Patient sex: M
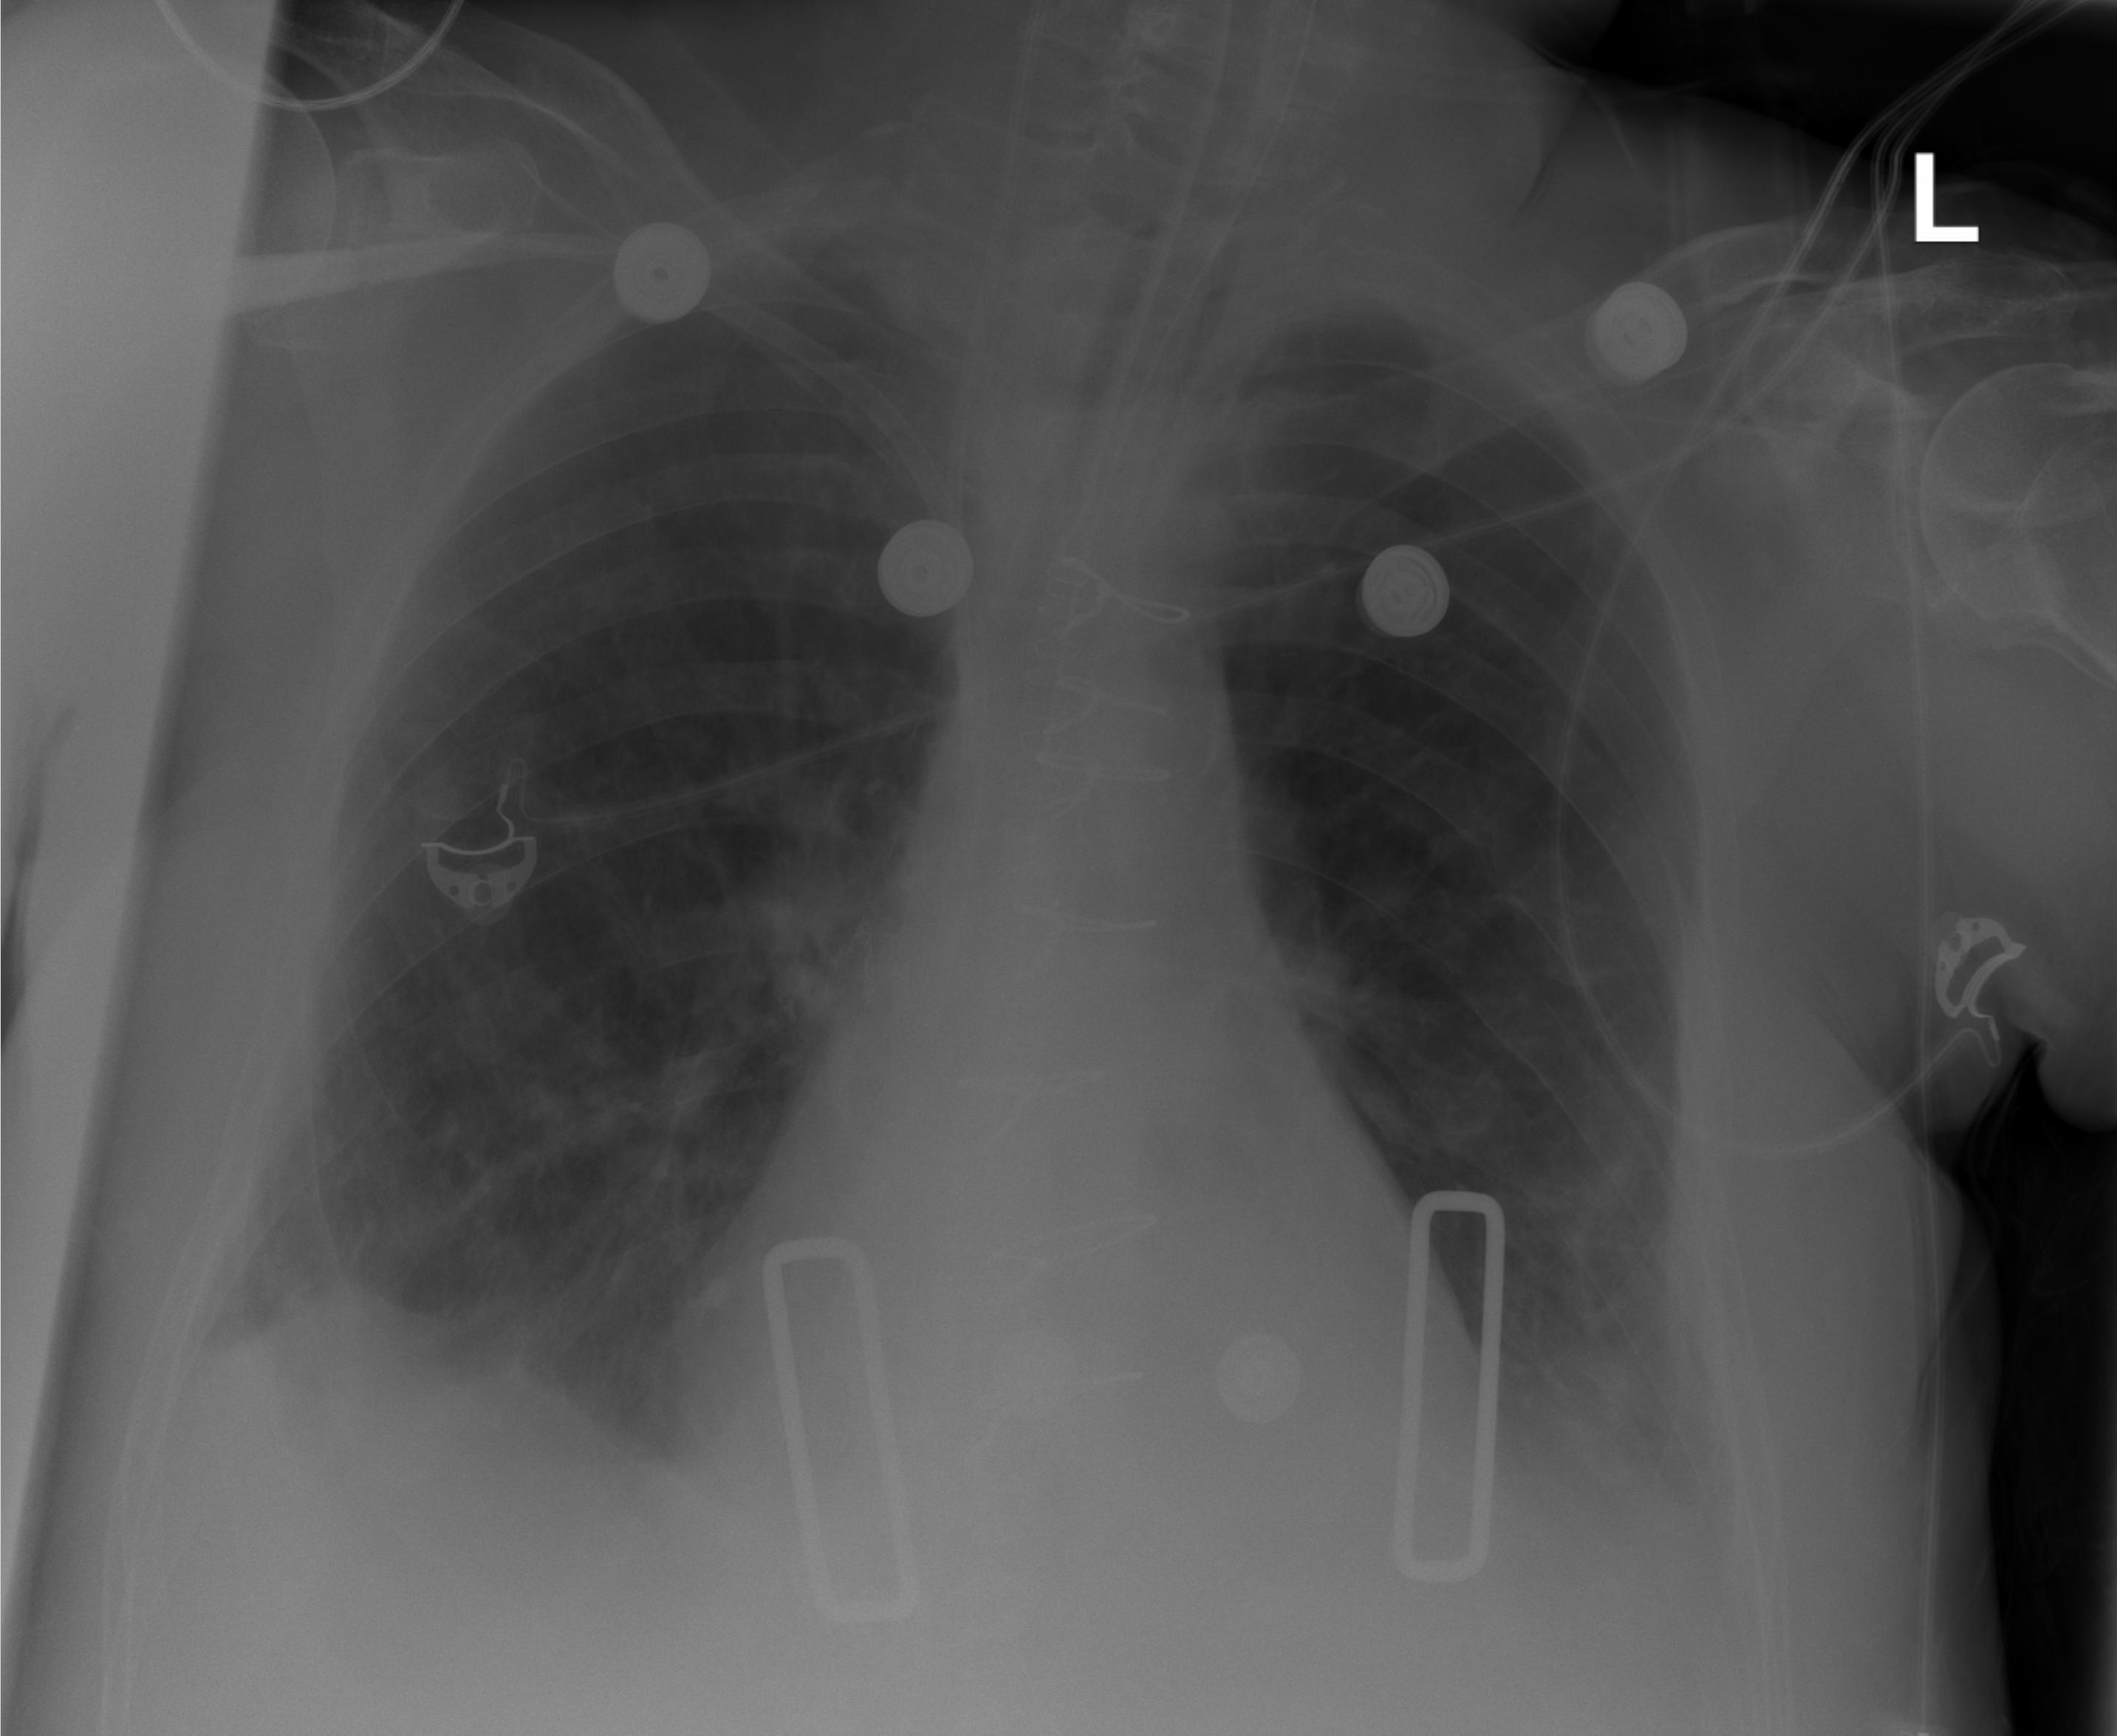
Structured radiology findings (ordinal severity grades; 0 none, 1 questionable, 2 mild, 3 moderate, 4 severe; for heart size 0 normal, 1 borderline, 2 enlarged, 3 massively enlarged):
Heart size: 2
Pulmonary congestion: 2
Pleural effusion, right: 1
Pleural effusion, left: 1
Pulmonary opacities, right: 2
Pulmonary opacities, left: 2
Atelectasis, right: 2
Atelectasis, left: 2